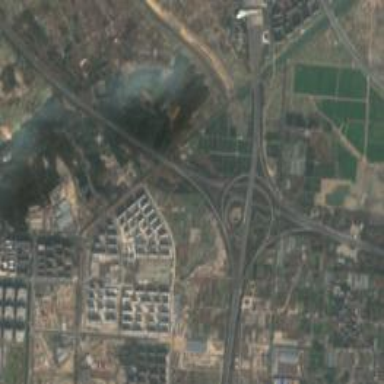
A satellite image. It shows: Motorway junction.